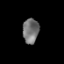
Tissue: prostate
Cell type: T cells
Senescence score: 0.3539
Nuclear area (px): 394
Mean DAPI intensity: 114.556